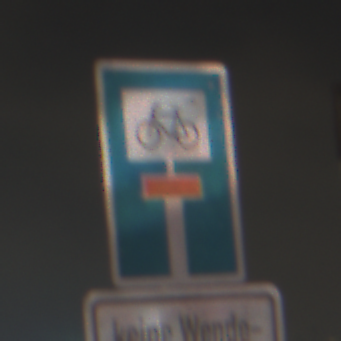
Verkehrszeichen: SackgasseRadverkehrDurchlaessig
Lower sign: HinweisGeaenderteVorfahrtVerkehrsfuehrungVerkehrsregelung3
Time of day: Night
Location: Outdoor (Urban)
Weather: PartlyCloudy
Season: NotSpecified
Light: Artificial